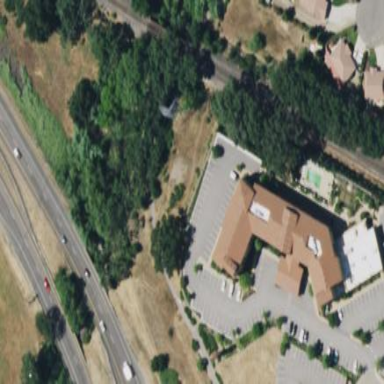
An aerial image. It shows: Hotel building.